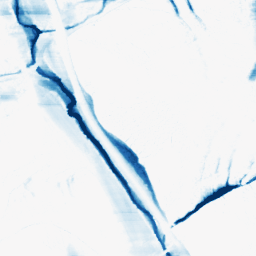
Category: morphological
Decomposition family: morphological_ellipse
Decomposition parameters: operation: closing
width: 5
height: 50
Upsampling method: sinc_hamming
Upsampling parameters: scale: 2
kernel_size: 4
Upsampling scale: 2